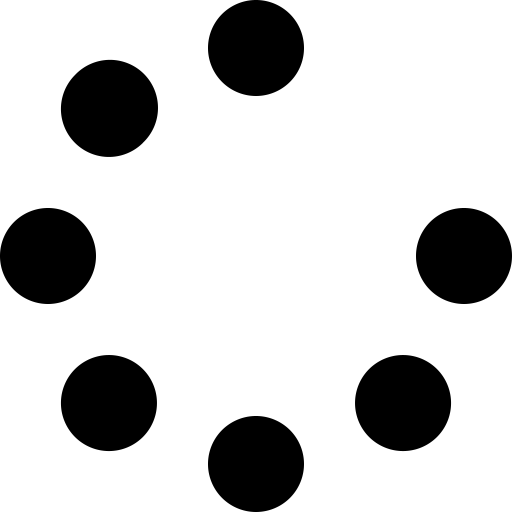
Tags: icon, FontAwesome, fa-icon, solid, spinner